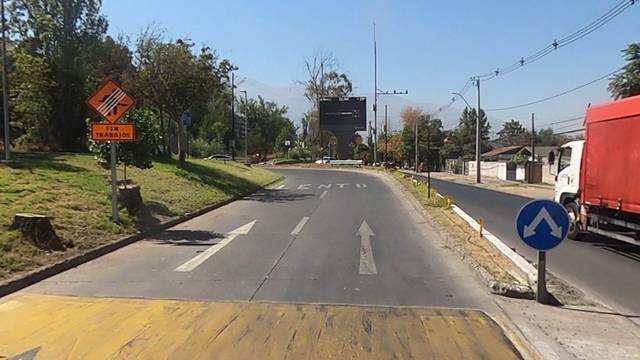
Region: Chile
Coordinates: -33.442, -70.569